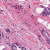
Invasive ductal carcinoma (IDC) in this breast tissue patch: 1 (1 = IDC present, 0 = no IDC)